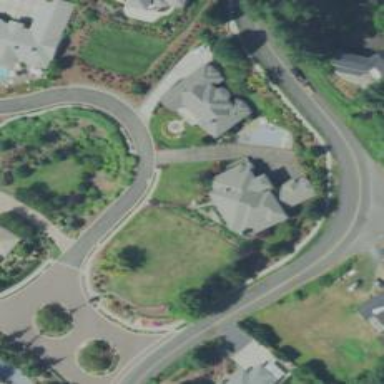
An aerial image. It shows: Residential road with sidewalk on the left side.